Interaction volume radius: 5 \u00c5
Interaction volume height: 15 \u00c5
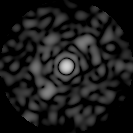
Disorder parameter: 0.7659